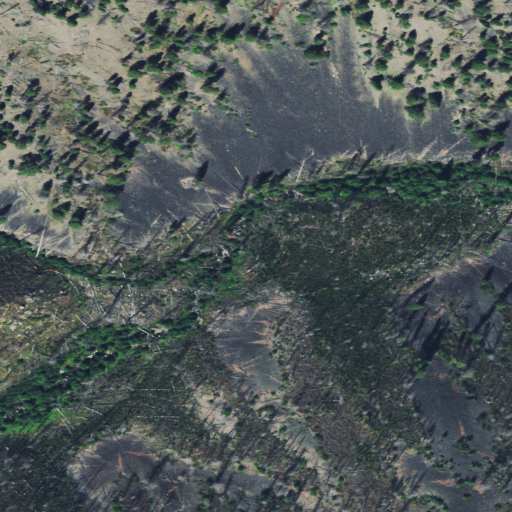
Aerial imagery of valley in Montana named Moss Gulch containing shrub and evergreen forest